Field crop: maize
Growth stage: 2
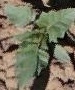
Species: datura